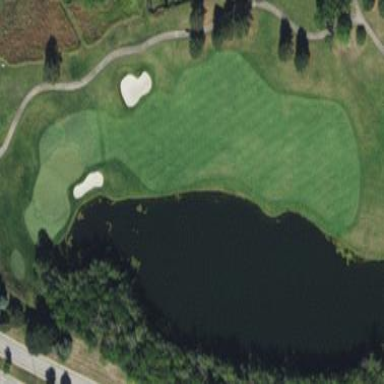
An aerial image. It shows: Well-maintained grassy area known as the fairway on golf course.